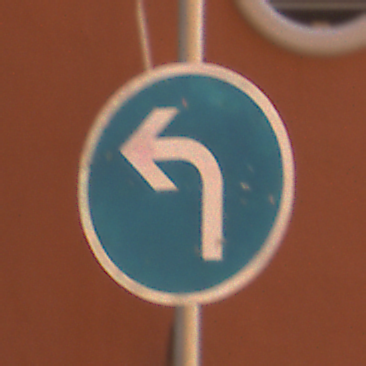
Verkehrszeichen: VorgeschriebeneFahrtrichtungLinks
Umgebung: Outdoor, Urban
Tageszeit: MorningAfternoon
Wetter: Clear
Licht: Natural
Jahreszeit: NotSpecified
Kontrast: MediumContrast